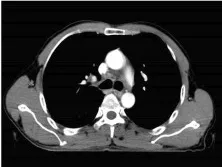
Serial CT and MRI of the case. (C) Baseline CT at diagnosis of the brain metastases.
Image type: radiology (ct)